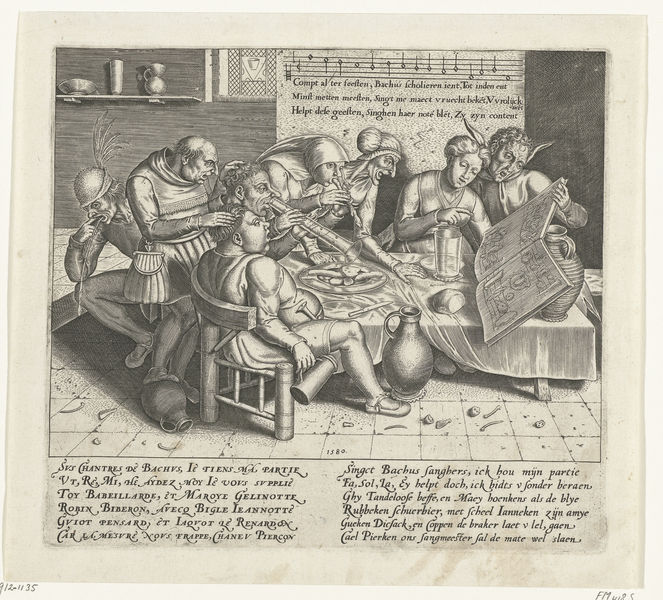
Titel: Bacchus zangers
Standort: Amsterdam
Institution: Rijksmuseum
Schlagwörter: menschen, frau, hut, männer, schwarz, tisch, gelage, saufen, horn, instrument, musik, amphore, krug, schrift, noten, essen, dick, narr, buch, schwarzweiss, illustration, text, zeitung, mahl, krüge, singen, wurst, mönch, lied, mal, übergeben